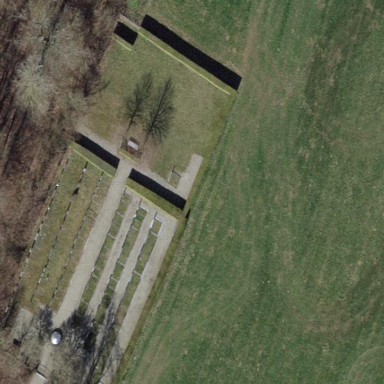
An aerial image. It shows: Cemetery.